Interaction volume radius: 5 \u00c5
Interaction volume height: 10 \u00c5
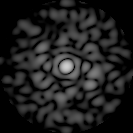
Disorder parameter: 0.8939